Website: home-depot
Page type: store-pickup
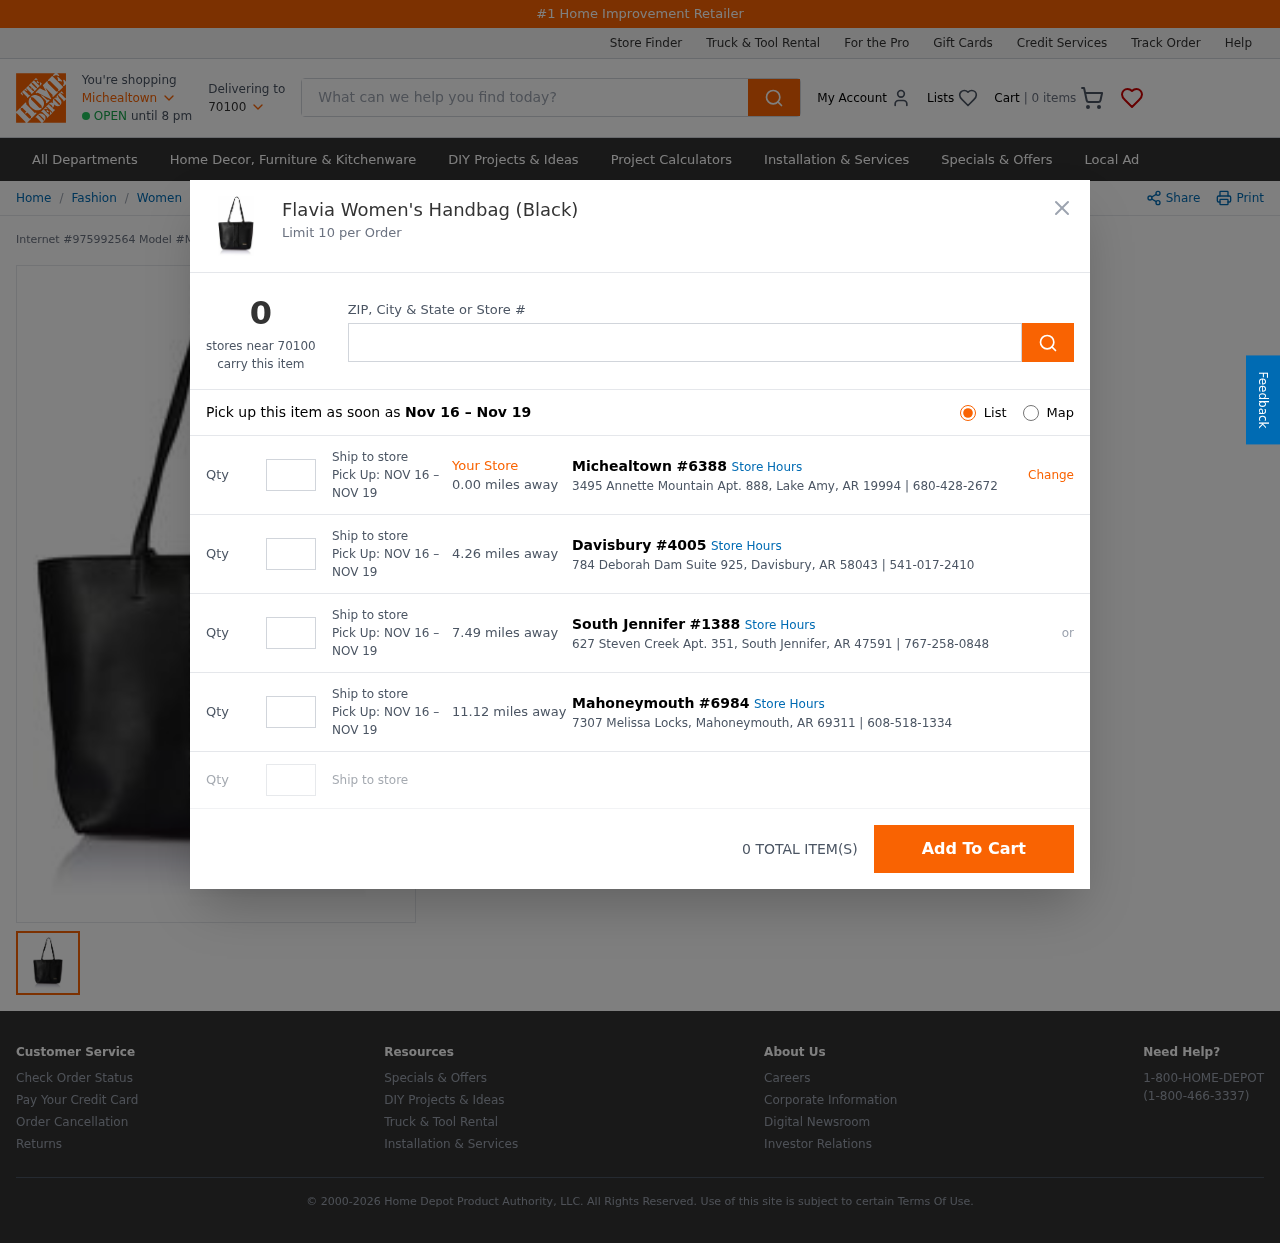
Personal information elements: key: PII_CITY
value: Michealtown
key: PII_LOCATION1_CITY_STATE_ZIP
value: Lake Amy, AR 19994
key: PII_LOCATION1_STREET
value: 3495 Annette Mountain Apt. 888
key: PII_LOCATION2_CITY
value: Davisbury
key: PII_LOCATION2_CITY_STATE_ZIP
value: Davisbury, AR 58043
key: PII_LOCATION2_STREET
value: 784 Deborah Dam Suite 925
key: PII_LOCATION3_CITY
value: South Jennifer
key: PII_LOCATION3_CITY_STATE_ZIP
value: South Jennifer, AR 47591
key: PII_LOCATION3_STREET
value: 627 Steven Creek Apt. 351
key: PII_LOCATION4_CITY
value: Mahoneymouth
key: PII_LOCATION4_CITY_STATE_ZIP
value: Mahoneymouth, AR 69311
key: PII_LOCATION4_STREET
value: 7307 Melissa Locks
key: PII_POSTCODE
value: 70100
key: PII_LOCATION8_POSTCODE_EXT
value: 2672
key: PII_LOCATION8_POSTCODE_EXT_NUMERIC
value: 2672
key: PII_LOCATION2_PHONE
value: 541-017-2410
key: PII_LOCATION3_PHONE
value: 767-258-0848
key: PII_PHONE_AREA
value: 608
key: PII_PHONE_AREA_NUMERIC
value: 608
Product elements: key: PRODUCT1_BREADCRUMB
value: Fashion
Women
Accessories
Bags
Handbags
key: PRODUCT1_NAME
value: Flavia Women's Handbag (Black)
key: PRODUCT_INTERNET_NUMBER
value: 975992564
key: PRODUCT_MODEL_NUMBER
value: MW_OHW512478
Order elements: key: ORDER_NUM_ITEMS
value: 0
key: ORDER_PICKUP_DATE_RANGE
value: NOV 16 – NOV 19
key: ORDER_PICKUP_DATE_RANGE
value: Nov 16 – Nov 19
Search elements: key: HEADER_SEARCH
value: What can we help you find today?
Other elements: key: STORE1_DISTANCE
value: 0.00
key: STORE1_NUMBER
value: #6388
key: STORE2_DISTANCE
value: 4.26
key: STORE2_NUMBER
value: #4005
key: STORE3_DISTANCE
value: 7.49
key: STORE3_NUMBER
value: #1388
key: STORE4_DISTANCE
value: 11.12
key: STORE4_NUMBER
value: #6984